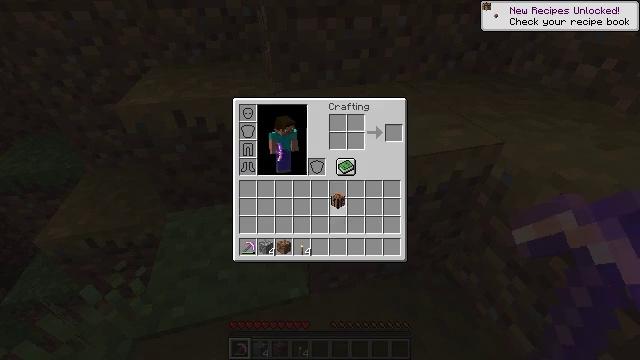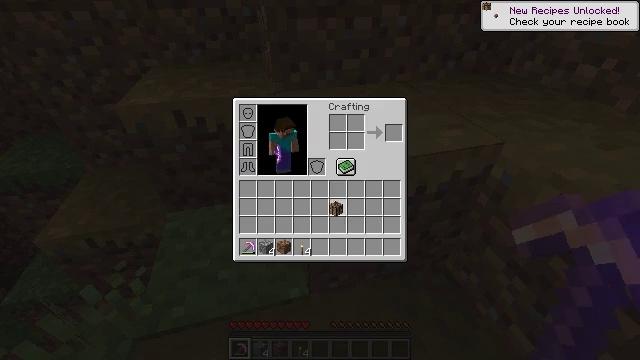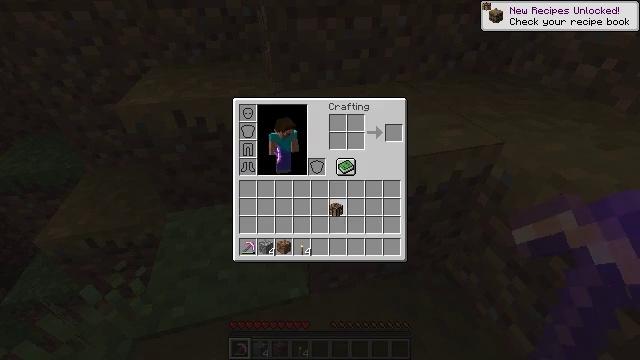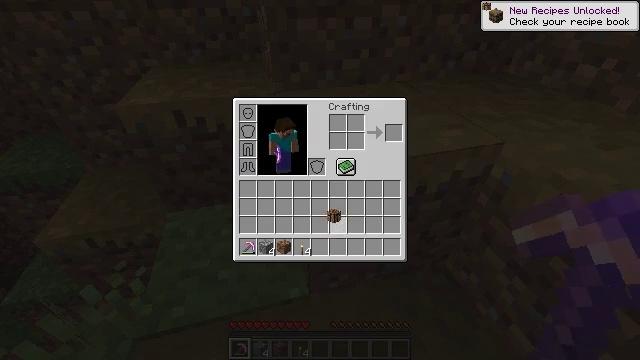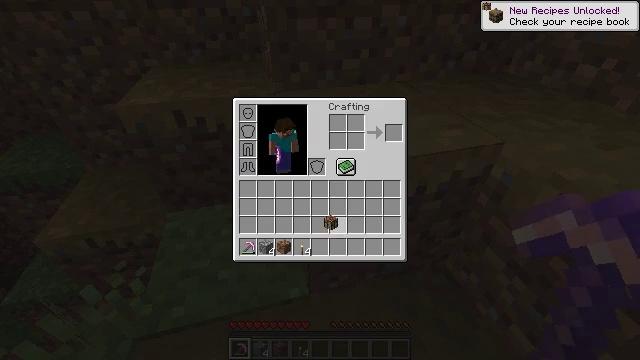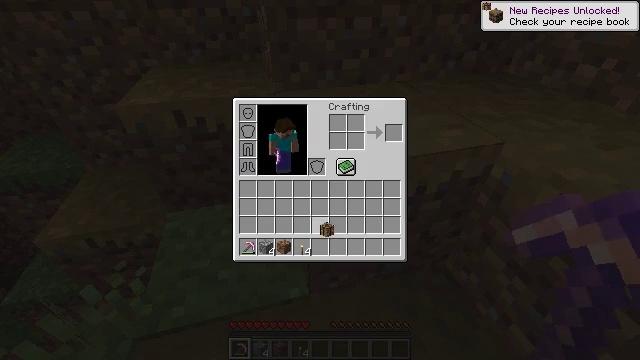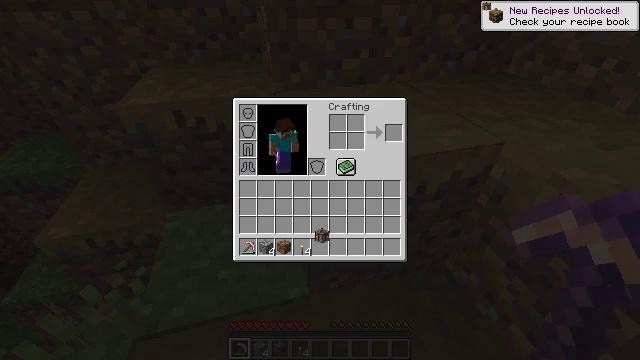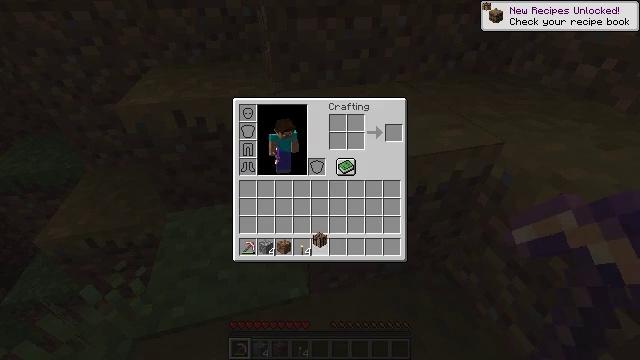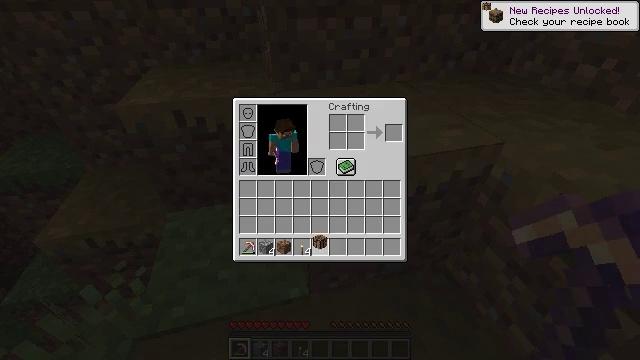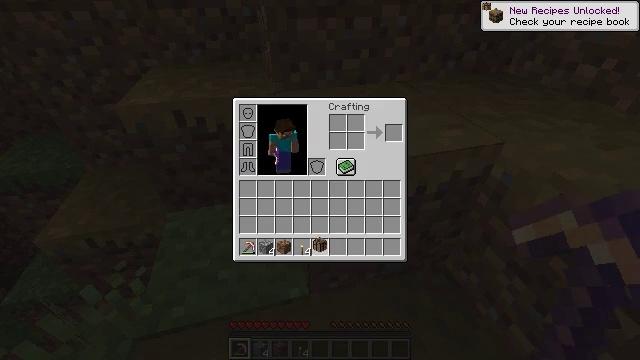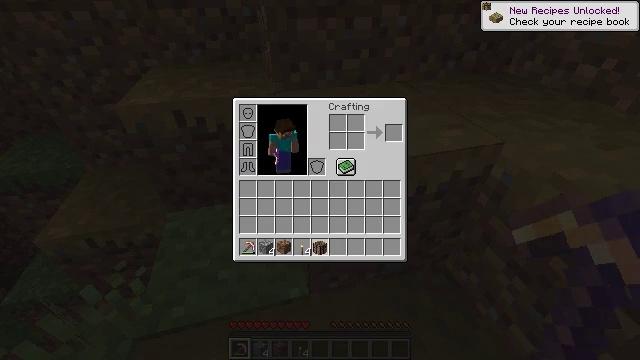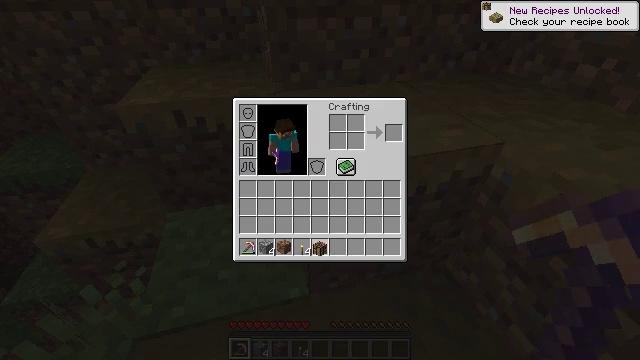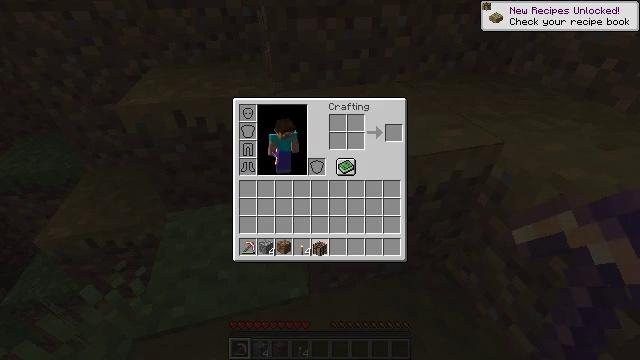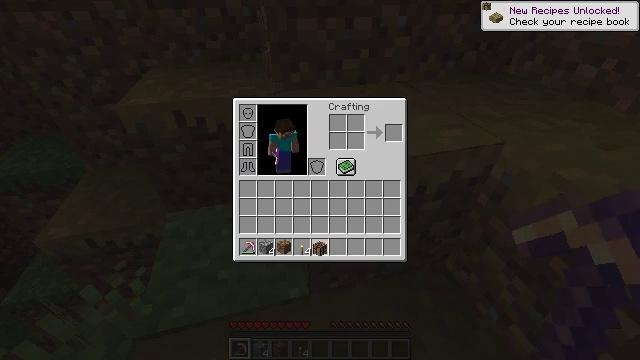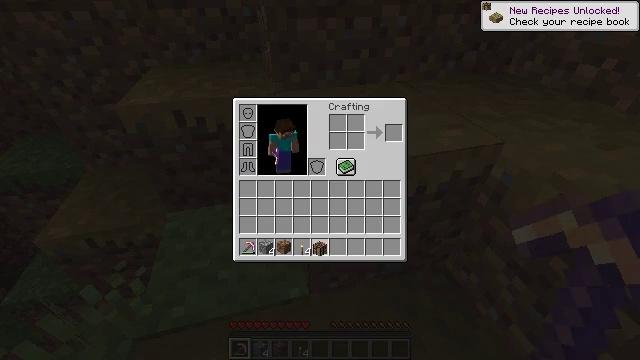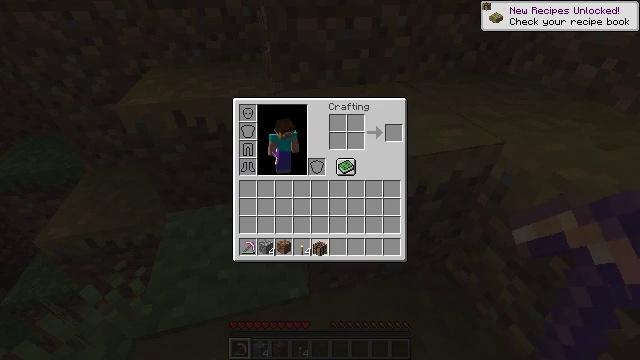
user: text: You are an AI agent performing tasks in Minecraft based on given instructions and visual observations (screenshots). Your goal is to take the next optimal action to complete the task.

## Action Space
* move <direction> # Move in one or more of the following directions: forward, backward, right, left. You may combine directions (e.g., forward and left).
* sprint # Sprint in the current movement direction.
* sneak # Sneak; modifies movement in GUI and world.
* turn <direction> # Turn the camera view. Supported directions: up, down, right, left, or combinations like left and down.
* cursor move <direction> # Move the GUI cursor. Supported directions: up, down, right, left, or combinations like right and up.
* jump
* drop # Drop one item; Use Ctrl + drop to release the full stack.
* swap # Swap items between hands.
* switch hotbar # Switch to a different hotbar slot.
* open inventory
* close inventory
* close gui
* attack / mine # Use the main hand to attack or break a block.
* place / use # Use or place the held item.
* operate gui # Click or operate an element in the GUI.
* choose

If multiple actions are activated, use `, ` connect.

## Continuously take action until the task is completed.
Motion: motion action
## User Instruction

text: Collect oak log for crafting.
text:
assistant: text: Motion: turn down
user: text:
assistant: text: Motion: no_op
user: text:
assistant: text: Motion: no_op
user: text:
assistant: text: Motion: turn down
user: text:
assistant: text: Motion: no_op
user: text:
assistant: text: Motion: no_op
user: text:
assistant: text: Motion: no_op
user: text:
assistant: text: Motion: no_op
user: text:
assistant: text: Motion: no_op
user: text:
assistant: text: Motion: no_op
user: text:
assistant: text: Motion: no_op
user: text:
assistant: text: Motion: no_op
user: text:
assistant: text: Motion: attack / mine
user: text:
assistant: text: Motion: attack / mine
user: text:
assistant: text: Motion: attack / mine
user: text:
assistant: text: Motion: no_op
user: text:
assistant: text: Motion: no_op
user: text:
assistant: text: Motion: no_op
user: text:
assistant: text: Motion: no_op
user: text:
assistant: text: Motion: open inventory
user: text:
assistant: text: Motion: open inventory
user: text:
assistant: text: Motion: open inventory
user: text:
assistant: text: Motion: turn left, open inventory
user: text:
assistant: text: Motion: open inventory
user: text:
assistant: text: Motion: no_op
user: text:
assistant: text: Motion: move forward, turn right and up
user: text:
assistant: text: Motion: move forward, turn right and up
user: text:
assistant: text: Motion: move forward, turn right and up
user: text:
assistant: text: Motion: move forward, turn right and up, jump
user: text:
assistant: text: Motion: move forward, turn right and up, jump